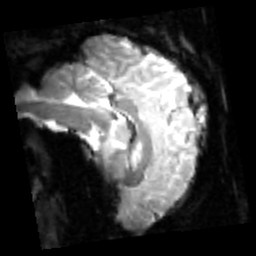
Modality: inplaneT2
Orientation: sagittal
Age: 26
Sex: male